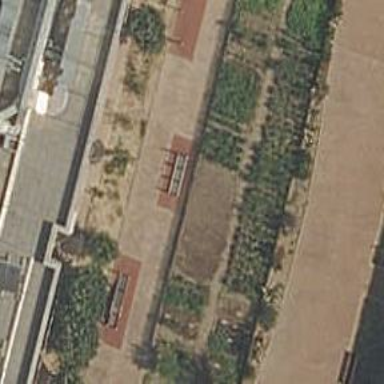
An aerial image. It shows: Fitness station in leisure land.